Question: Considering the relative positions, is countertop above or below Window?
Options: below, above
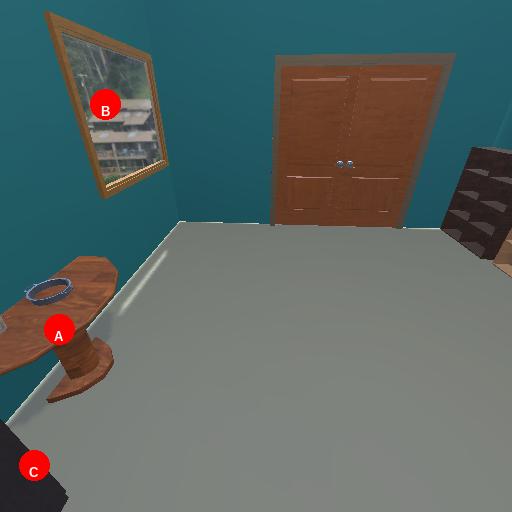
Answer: below